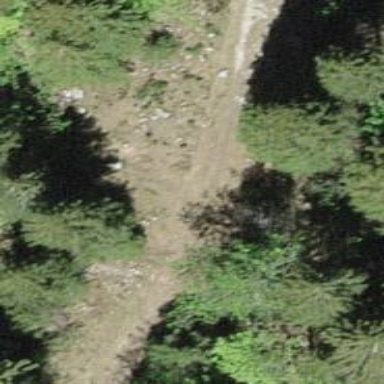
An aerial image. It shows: Gravel path.